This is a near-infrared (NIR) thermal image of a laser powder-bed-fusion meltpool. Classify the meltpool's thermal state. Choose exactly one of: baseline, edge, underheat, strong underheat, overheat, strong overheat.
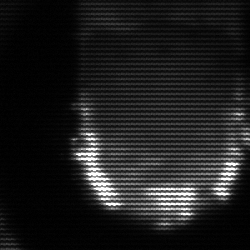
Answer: baseline